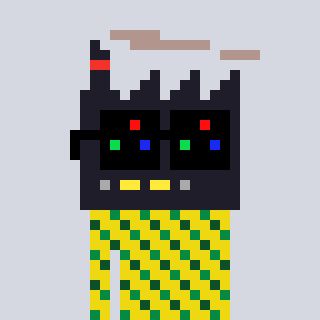
a pixel art character with square black sunglasses, a factory-shaped head and a yellow-colored body on a cool background